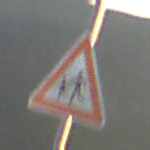
Verkehrszeichen: KinderRechts
Umgebung: Outdoor, Nature
Tageszeit: SunriseSunset
Wetter: PartlyCloudy
Licht: Natural
Jahreszeit: Summer
Kontrast: HighContrast